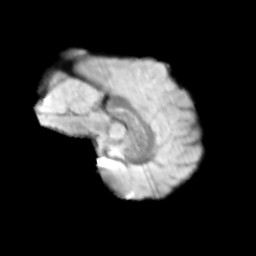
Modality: T2w
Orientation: sagittal
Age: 11
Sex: male
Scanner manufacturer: siemens
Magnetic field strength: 3 T
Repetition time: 3.8 s
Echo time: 0.07 s